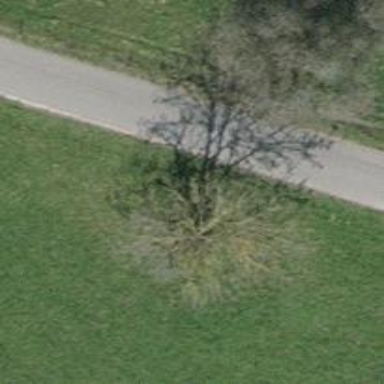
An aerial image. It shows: Urban tree adds touch of nature to the surroundings.